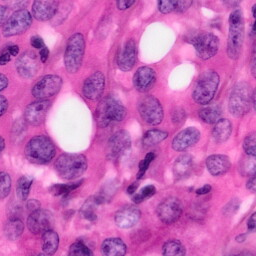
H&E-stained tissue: Pancreatic